Interaction volume radius: 5 \u00c5
Interaction volume height: 10 \u00c5
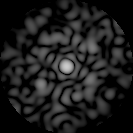
Disorder parameter: 0.7958